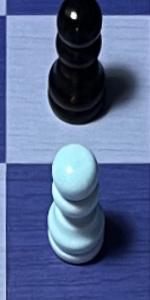
Label: Pawn_White